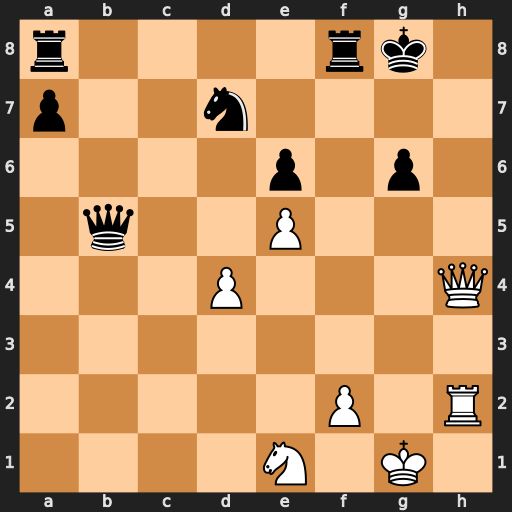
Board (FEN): r4rk1/p2n4/4p1p1/1q2P3/3P3Q/8/5P1R/4N1K1
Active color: w
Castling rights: -
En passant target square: -
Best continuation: Qh7#